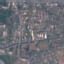
Land use / land cover: Residential